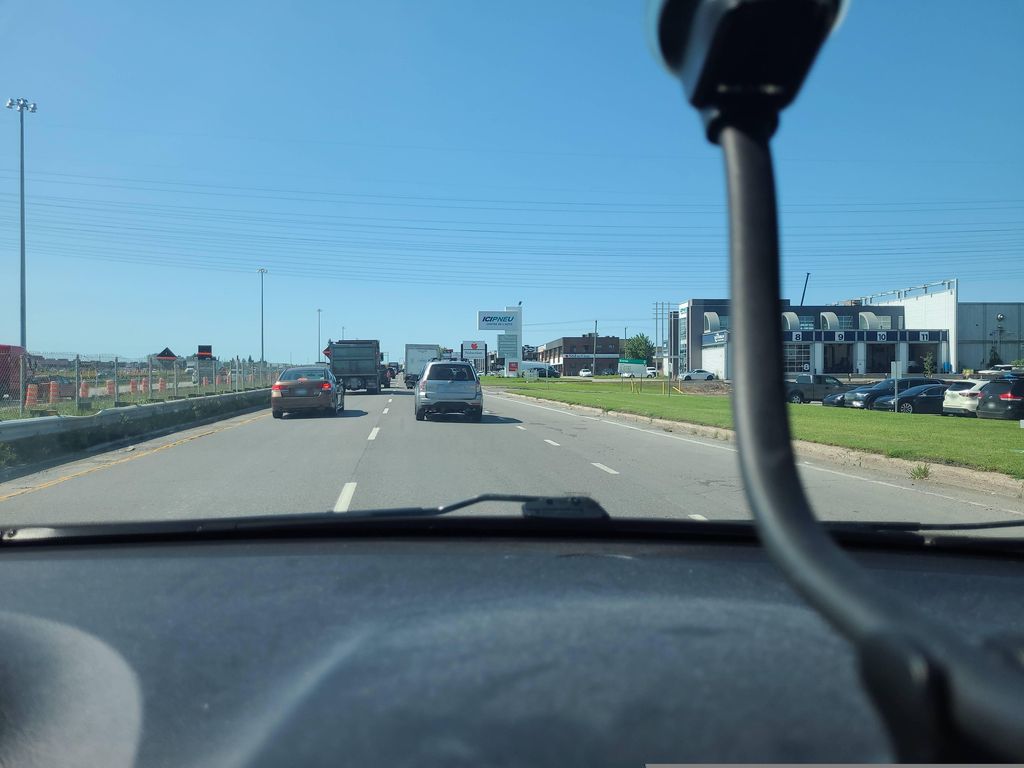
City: montreal